Field crop: maize
Growth stage: 2
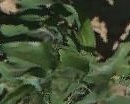
Species: maize